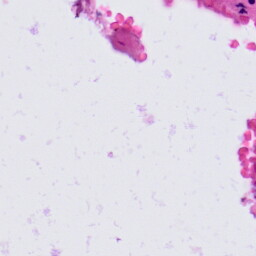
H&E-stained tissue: Prostate